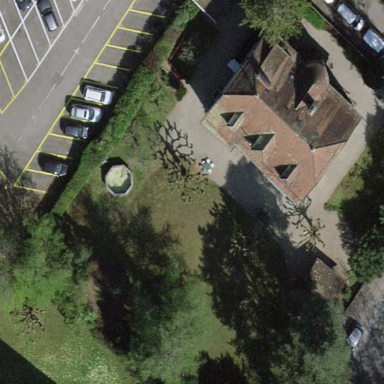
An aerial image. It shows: Garden enclosed by fence.